Question: I am trying to get my hand on friefox customization, I would like to know th xul 'id' for the "Open Menu" toolbar button which i have encircled in the image.
Found itd tooltip mentioned in 'browser.dtd'
'<!ENTITY appmenu.tooltip "Open menu">'

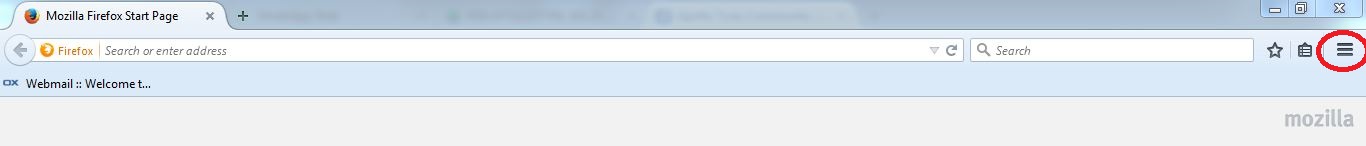
Answer: You probably want #PanelUI-menu-button but the next level up might also be useful: PanelUI-button.
You can find out these kinds of answers yourself in future by using the Firefox Browser Toolbox and using the inspector functionality to just click on the element you are interested in. <URL>